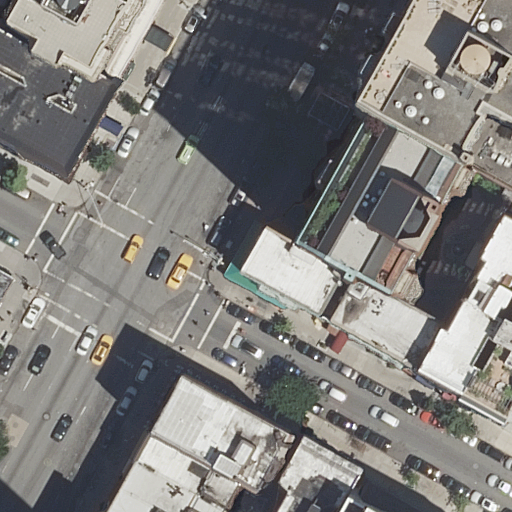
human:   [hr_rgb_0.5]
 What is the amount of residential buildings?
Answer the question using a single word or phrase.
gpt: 14

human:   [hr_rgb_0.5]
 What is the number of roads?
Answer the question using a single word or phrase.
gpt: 2

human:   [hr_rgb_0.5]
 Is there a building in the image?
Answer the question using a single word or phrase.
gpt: yes

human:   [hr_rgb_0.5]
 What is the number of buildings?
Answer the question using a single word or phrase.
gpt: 14

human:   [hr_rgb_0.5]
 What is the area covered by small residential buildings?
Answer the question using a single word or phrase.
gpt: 51m2

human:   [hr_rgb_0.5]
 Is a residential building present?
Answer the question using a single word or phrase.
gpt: yes

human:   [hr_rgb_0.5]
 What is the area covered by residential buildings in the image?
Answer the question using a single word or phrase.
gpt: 6576m2

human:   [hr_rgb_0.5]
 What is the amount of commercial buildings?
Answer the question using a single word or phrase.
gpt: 0

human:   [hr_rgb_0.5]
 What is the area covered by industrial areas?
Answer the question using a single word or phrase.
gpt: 0m2

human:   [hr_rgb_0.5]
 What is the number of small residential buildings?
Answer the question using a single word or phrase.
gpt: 1

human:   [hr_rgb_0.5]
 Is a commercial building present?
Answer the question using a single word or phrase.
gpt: no

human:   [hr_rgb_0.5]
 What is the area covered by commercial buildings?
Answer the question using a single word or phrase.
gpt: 0m2

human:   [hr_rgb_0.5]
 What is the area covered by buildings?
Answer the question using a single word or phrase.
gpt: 6576m2

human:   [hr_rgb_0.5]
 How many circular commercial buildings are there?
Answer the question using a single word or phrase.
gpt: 0

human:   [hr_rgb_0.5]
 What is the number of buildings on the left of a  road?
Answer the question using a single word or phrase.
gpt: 5

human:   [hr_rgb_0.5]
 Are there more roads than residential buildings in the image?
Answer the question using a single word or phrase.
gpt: no

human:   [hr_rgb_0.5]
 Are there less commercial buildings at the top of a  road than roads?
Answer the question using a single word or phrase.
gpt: yes

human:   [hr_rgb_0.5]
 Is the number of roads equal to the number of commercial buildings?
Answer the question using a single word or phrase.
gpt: no

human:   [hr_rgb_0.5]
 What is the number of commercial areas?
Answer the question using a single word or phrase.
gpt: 0

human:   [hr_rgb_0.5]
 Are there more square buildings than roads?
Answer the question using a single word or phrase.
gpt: no

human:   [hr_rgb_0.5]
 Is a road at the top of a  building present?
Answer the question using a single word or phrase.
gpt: yes

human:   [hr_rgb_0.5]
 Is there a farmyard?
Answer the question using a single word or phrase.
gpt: no

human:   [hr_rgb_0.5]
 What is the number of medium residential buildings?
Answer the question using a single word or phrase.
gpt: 9

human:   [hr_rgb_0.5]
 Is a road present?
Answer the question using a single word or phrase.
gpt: yes

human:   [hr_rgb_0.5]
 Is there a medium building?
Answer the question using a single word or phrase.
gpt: yes

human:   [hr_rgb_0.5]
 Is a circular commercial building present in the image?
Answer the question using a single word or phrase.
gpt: no

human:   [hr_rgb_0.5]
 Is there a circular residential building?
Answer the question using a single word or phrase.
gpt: no

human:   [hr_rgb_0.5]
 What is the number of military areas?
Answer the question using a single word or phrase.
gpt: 0

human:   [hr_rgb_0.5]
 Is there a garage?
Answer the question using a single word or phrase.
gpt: no

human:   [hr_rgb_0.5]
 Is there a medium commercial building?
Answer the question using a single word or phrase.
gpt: no

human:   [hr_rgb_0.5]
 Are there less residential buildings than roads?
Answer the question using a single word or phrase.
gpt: no

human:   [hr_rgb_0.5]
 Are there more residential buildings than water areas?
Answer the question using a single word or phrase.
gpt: yes

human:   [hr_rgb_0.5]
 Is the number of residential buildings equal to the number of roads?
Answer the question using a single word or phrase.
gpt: no

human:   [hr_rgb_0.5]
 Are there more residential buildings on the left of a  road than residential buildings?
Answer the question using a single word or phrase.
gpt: no

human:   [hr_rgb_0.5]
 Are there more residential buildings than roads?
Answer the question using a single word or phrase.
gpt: yes

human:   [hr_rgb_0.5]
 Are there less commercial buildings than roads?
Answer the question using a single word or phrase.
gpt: yes

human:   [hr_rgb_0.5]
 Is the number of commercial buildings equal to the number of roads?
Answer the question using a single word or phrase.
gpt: no

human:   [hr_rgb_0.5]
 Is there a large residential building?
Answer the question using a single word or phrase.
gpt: yes

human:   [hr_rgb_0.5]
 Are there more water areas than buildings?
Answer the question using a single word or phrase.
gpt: no

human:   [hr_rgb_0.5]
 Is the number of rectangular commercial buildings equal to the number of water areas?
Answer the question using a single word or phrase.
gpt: yes

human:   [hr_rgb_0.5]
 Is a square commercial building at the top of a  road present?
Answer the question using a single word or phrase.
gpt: no

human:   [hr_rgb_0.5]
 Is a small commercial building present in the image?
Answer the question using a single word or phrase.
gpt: no

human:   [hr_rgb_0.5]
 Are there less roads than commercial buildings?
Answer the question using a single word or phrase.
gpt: no

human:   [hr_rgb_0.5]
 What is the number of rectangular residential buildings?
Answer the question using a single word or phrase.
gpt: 8

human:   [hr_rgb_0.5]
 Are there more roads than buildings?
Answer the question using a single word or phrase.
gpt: no

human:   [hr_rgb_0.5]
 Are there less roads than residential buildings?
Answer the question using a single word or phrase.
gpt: yes

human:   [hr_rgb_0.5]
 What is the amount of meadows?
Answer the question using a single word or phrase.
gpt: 0

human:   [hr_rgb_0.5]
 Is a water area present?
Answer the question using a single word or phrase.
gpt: no

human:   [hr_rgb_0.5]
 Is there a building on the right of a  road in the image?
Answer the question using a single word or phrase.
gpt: yes

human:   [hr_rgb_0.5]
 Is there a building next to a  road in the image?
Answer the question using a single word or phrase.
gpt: yes

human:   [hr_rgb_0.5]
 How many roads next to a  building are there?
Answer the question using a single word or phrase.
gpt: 2

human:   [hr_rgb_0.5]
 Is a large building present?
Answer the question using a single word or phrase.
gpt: yes

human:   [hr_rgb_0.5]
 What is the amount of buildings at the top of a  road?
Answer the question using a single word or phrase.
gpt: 6

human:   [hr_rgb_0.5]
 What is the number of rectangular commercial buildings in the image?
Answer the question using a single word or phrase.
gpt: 0

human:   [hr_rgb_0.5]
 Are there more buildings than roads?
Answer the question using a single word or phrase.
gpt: yes

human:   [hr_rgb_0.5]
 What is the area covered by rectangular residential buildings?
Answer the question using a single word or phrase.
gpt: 1749m2

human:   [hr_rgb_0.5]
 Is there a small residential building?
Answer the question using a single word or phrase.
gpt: yes

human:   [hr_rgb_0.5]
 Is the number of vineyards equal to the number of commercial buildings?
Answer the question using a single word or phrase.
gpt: yes

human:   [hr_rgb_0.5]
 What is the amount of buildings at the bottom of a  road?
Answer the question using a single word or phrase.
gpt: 6

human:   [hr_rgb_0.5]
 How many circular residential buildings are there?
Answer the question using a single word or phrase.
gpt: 0

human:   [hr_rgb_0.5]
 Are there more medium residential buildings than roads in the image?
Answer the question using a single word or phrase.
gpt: yes

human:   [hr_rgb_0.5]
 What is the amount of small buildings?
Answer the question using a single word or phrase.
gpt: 1

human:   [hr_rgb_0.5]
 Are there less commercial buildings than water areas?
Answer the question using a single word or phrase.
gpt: no

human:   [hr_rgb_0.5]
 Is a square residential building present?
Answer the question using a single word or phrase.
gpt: no